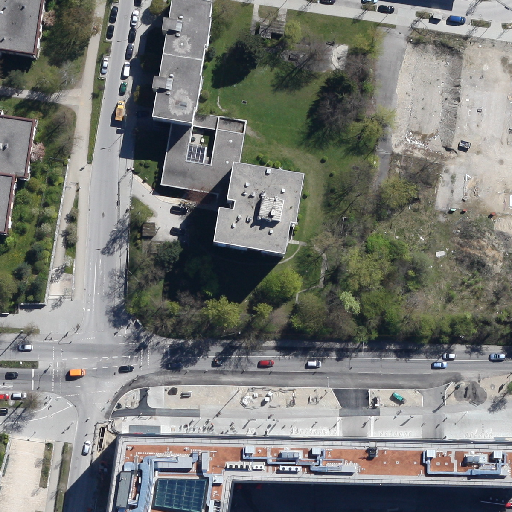
Referring expression: road marking